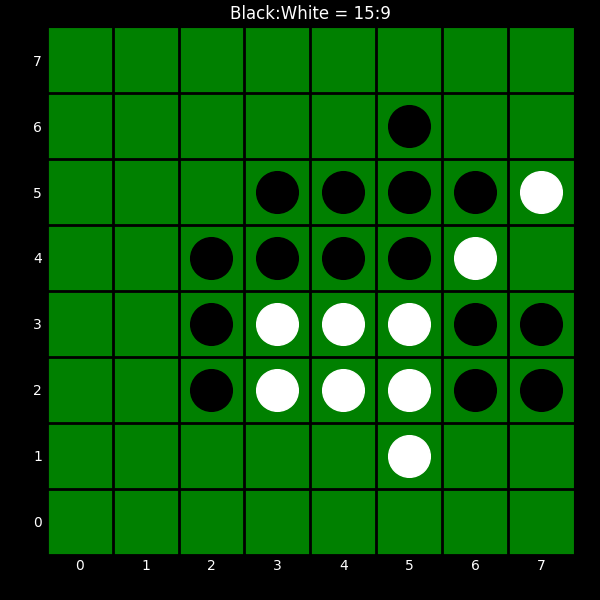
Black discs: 15
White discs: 9